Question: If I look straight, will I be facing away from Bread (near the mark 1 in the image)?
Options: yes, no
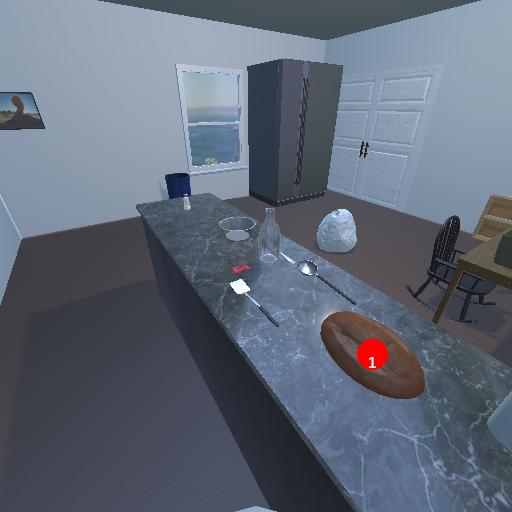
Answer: yes